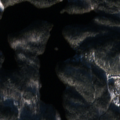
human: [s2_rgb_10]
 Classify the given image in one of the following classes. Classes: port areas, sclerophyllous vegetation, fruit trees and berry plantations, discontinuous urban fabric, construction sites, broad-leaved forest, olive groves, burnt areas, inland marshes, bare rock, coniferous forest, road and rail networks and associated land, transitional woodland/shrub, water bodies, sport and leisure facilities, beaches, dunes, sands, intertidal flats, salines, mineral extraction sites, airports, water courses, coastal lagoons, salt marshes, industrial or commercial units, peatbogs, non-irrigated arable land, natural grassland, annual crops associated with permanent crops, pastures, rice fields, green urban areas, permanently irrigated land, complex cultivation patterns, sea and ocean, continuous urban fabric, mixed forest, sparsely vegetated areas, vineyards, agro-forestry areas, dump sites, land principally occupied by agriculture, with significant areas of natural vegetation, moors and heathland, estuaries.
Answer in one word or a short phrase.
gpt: coniferous forest, mixed forest, water bodies